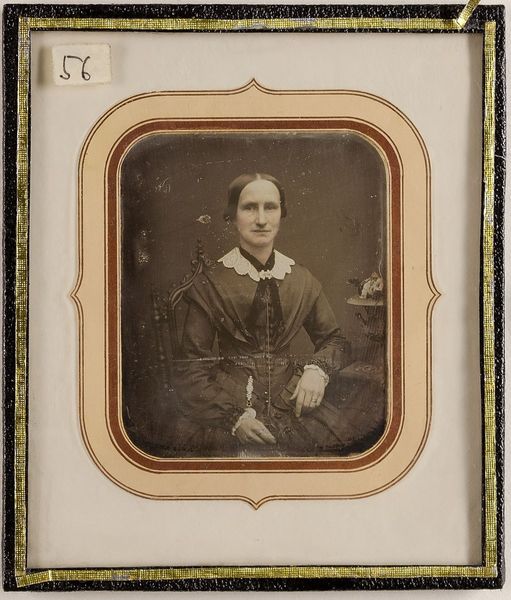
Titel: Frau Agnete de Jager
Künstler: Wilhelm Breuning
Standort: Hamburg
Institution: Museum für Kunst und Gewerbe Hamburg
Schlagwörter: frau, frisur, stuhl, blick, alt, kragen, rahmen, hände, portrait, figur, person, blumenvase, streng, foto, fotografie, photographie, photo, fleckig, lichtbild, haarschnitt, daguerreotypie, historische, bildwerke, angewandte und bildende kunst, hessische systematik, porträt, persönlichkeit, porträtfotografie, porträtphotographie, hüftbild